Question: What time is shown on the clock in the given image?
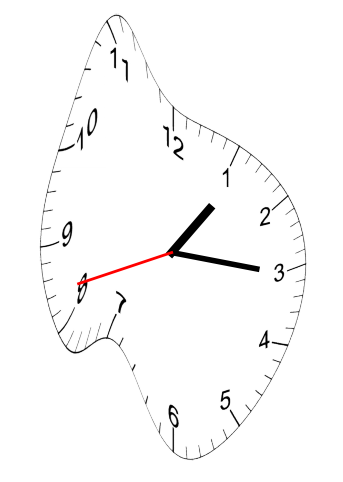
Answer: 01:15:42